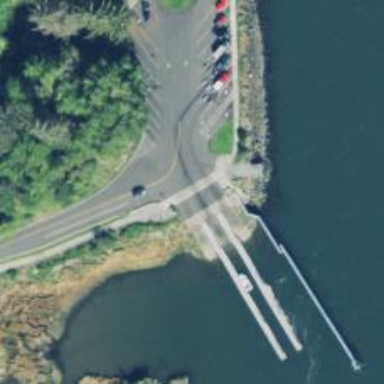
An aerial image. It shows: Slipway on service road designed for leisure land access.